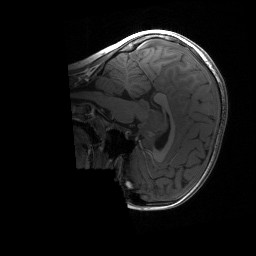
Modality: T1w
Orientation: sagittal
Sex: female
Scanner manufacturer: siemens
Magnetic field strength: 3 T
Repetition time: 1.9 s
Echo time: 0.00243 s